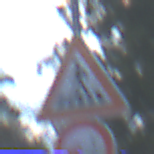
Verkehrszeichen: FussgaengerueberwegRechts
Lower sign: VerbotUeberholenEinspurigeFahrzeuge
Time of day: MorningAfternoon
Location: Outdoor (Nature)
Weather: PartlyCloudy
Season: NotSpecified
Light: Natural